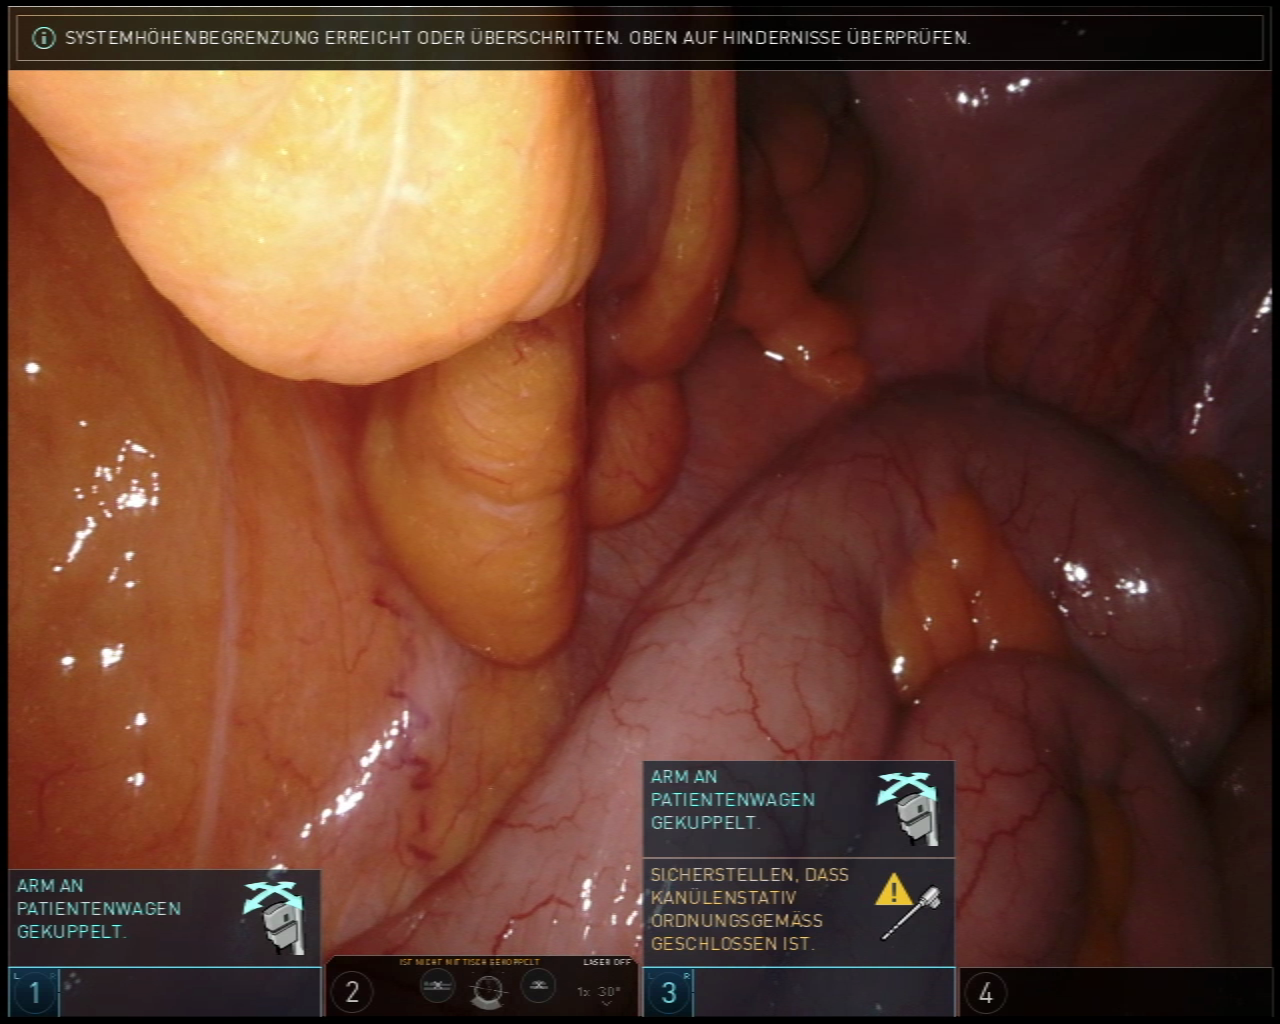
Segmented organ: colon
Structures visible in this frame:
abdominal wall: yes
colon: yes
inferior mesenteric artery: no
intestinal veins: no
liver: no
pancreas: no
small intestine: yes
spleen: no
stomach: no
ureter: no
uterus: no
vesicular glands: no